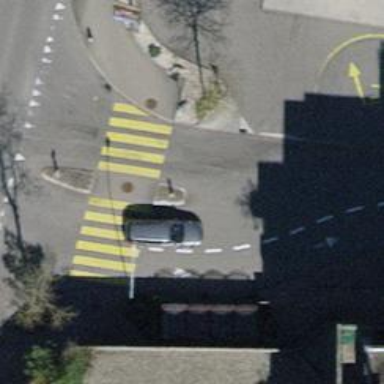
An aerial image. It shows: Uncontrolled zebra crossing with central island.